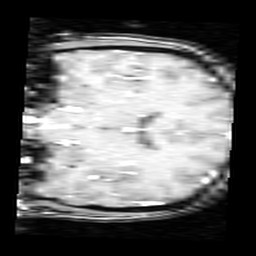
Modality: inplaneT1
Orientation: coronal
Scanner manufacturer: ge
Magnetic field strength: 3 T
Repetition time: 0.2 s
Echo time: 0.0036 s